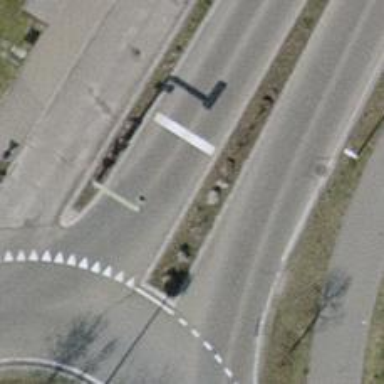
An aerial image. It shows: Road with traffic signals.